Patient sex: F
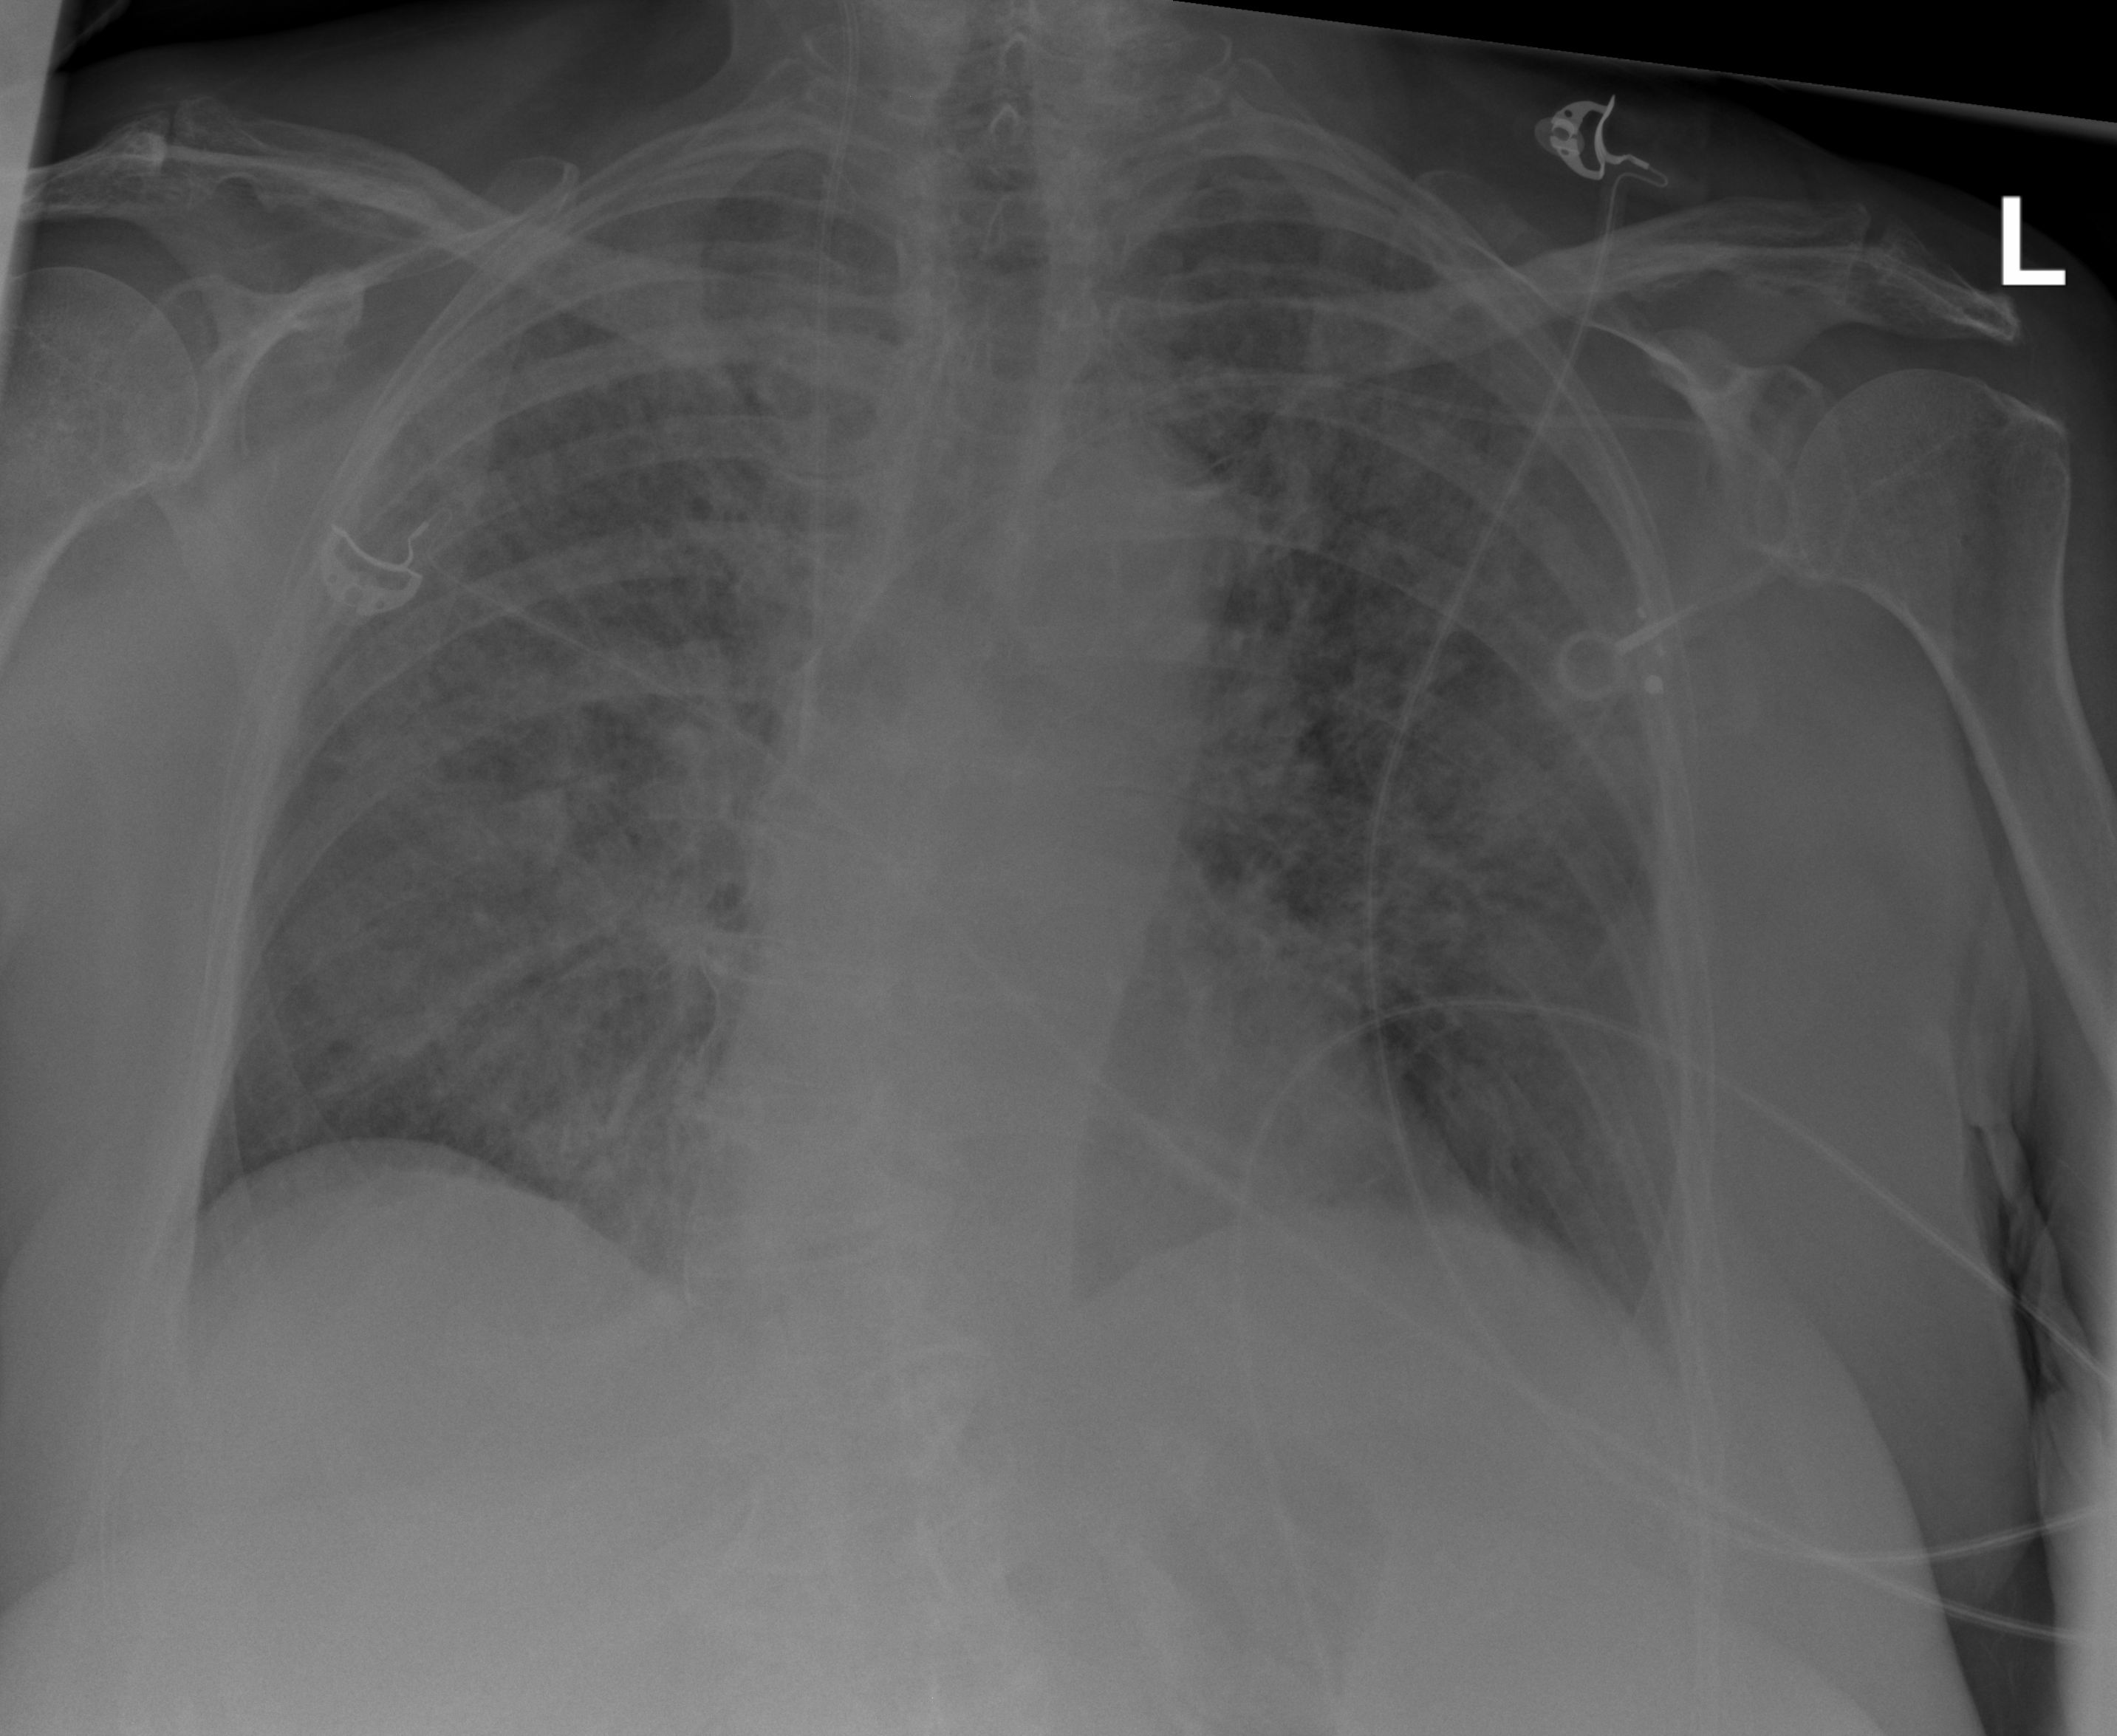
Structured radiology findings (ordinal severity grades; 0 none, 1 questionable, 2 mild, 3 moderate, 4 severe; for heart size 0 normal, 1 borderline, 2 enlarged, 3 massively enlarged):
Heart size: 0
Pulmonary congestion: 3
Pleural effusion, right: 0
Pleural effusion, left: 0
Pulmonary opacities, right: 3
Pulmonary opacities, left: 3
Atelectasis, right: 3
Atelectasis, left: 3